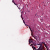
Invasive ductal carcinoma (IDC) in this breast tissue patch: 0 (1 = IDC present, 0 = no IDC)